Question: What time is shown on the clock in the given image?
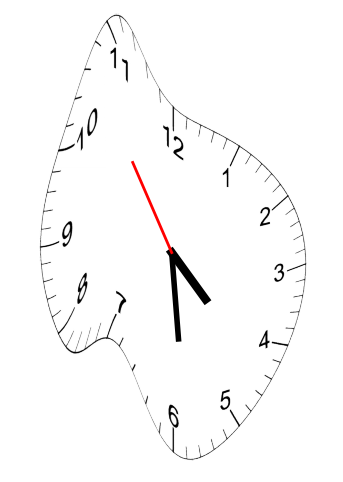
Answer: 04:28:54